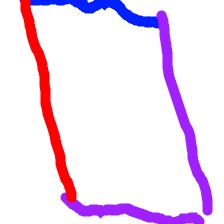
Shape: parallelogram